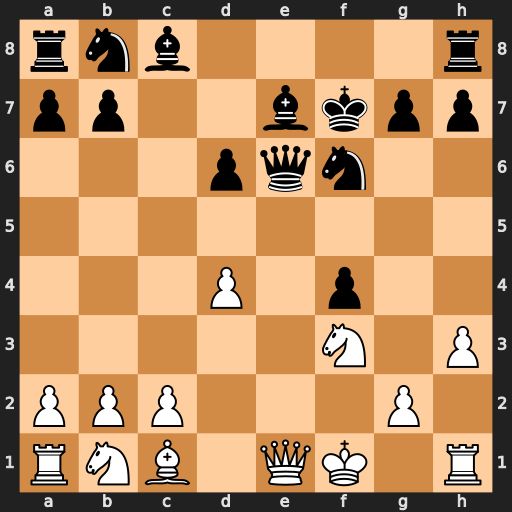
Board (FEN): rnb4r/pp2bkpp/3pqn2/8/3P1p2/5N1P/PPP3P1/RNB1QK1R
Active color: w
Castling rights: -
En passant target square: -
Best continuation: Ng5+ Ke8 Nxe6